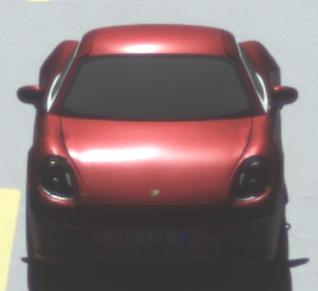
Make: Porsche
Model: Cayman
Detailed model: Cayman (981C)
Model produced from: 2013/03
Model produced until: 2014/04
Doors: 2
Color: red
Road condition: dry road
Daytime: morning or afternoon
Contrast: high contrast